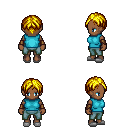
a pixel art fantasy rpg character, female body template, human, dark skin, teal sleeveless shirt, teal pants, blonde parted hairstyle, leather bracers, white slippers, four views (front, back, left, right), 2x2 character sprite sheet, small pixel art, hard edges, no anti-aliasing